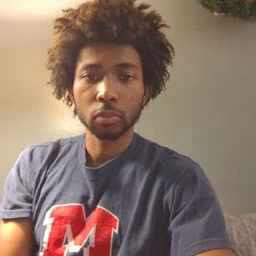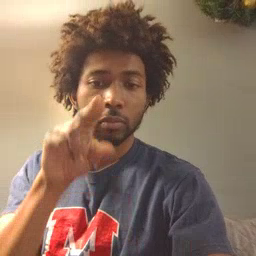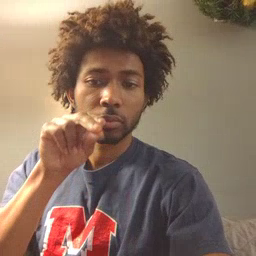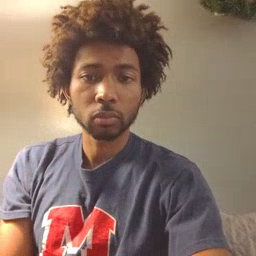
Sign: duck